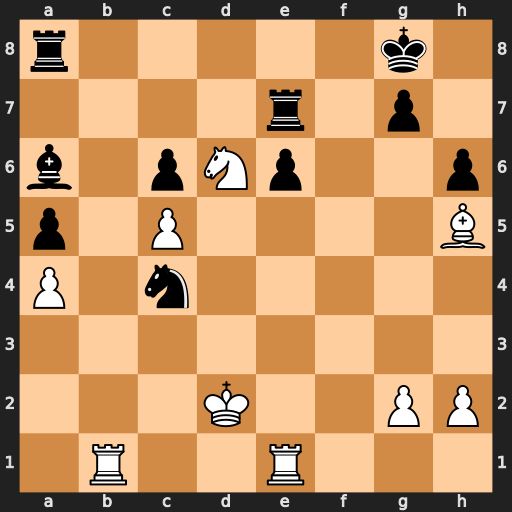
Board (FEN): r5k1/4r1p1/b1pNp2p/p1P4B/P1n5/8/3K2PP/1R2R3
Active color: w
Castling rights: -
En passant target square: -
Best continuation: Kc3 Nxd6 cxd6